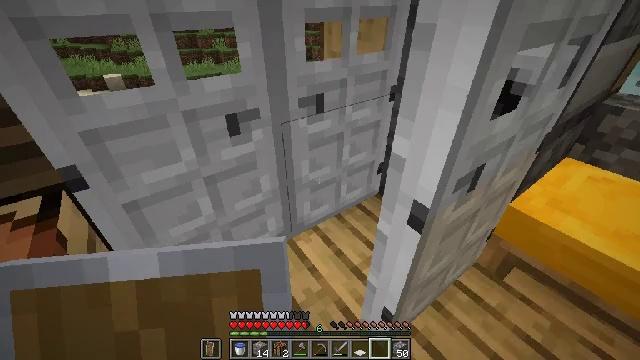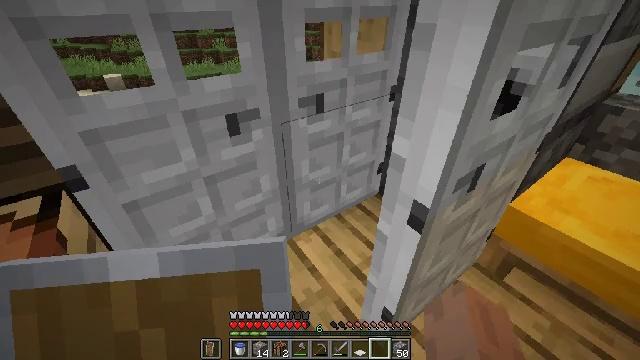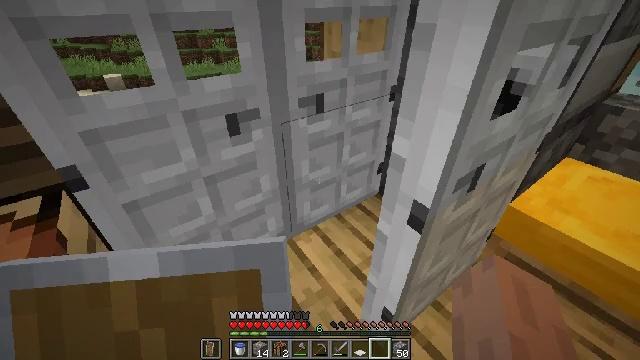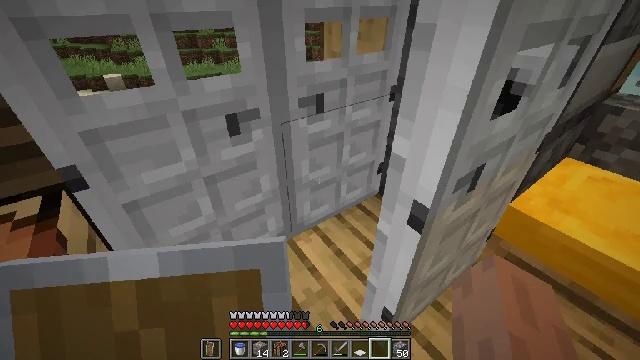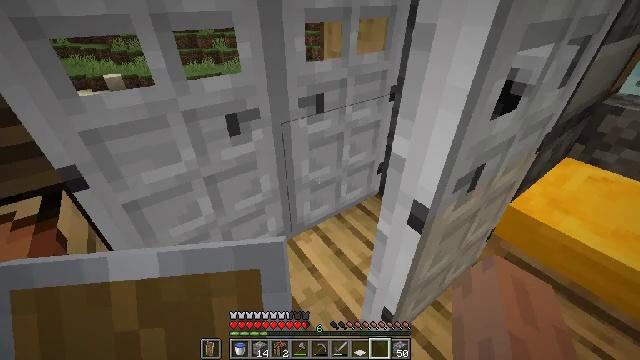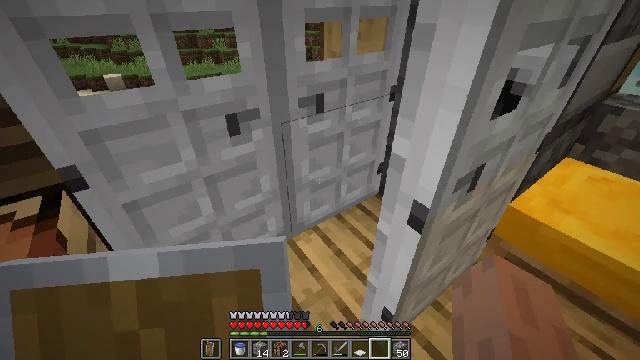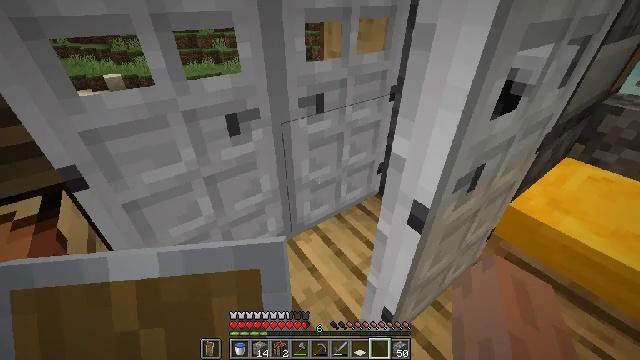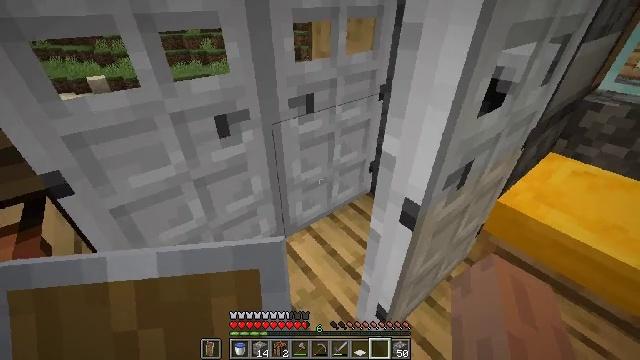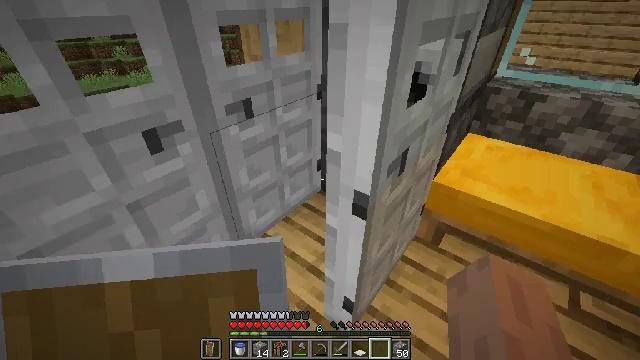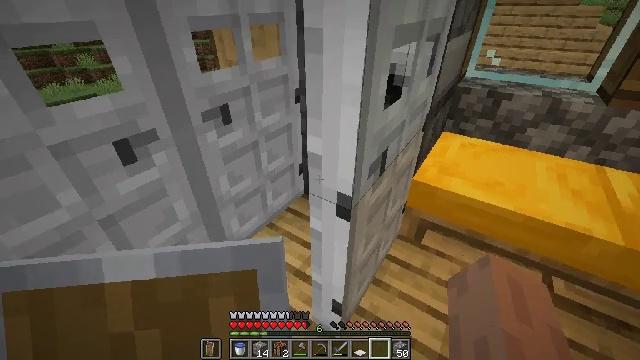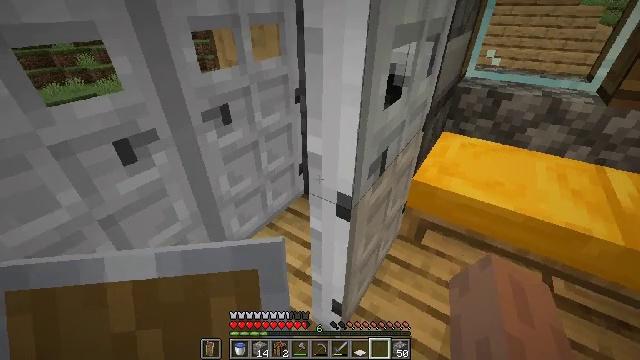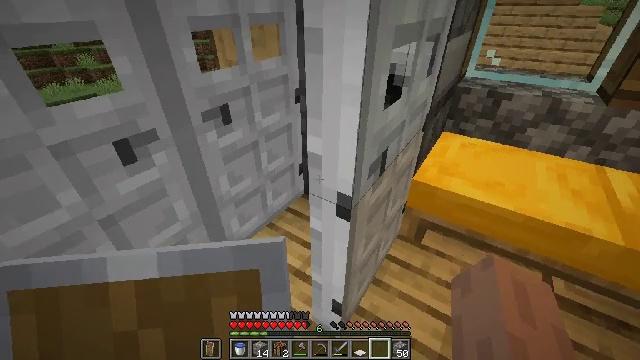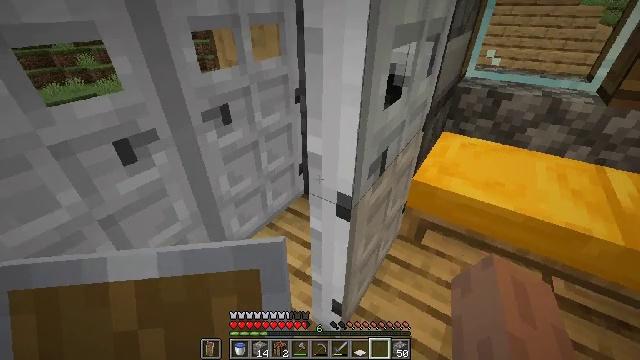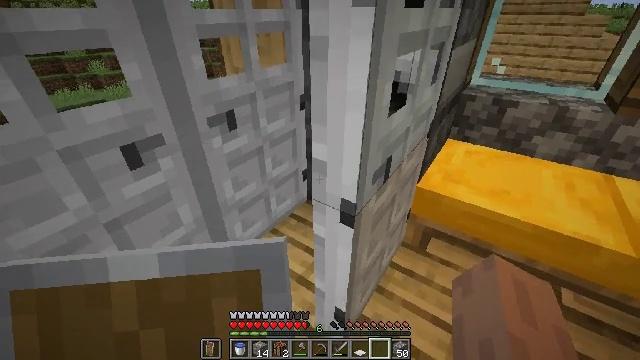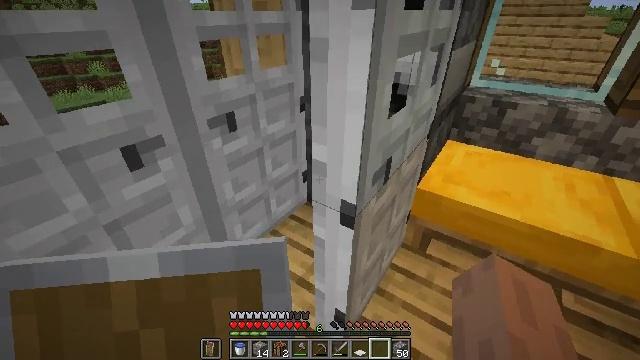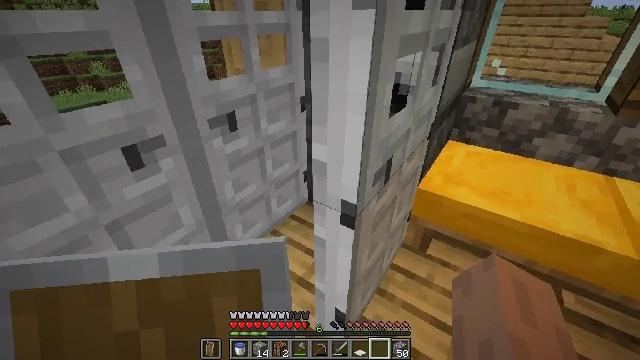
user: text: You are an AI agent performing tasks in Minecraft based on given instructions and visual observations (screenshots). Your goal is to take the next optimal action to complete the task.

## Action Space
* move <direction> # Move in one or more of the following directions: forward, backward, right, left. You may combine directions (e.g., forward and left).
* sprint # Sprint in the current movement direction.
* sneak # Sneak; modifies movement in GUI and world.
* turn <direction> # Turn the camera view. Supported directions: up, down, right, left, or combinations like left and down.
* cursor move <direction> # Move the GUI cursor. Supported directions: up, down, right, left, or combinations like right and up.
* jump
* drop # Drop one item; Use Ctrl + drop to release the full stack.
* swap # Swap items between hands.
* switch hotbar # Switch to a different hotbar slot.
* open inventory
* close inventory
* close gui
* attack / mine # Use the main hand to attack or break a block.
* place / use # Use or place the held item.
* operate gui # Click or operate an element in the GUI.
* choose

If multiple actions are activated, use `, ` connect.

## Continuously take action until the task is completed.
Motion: motion action
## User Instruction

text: Gather the iron door by mining it.
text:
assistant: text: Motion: no_op
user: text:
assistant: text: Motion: no_op
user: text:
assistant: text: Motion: no_op
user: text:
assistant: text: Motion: no_op
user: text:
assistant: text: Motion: no_op
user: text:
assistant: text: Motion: no_op
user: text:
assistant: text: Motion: turn right
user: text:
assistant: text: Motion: turn right
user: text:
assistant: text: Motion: turn right
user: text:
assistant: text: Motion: no_op
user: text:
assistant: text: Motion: no_op
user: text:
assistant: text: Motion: no_op
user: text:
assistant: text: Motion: turn left and up
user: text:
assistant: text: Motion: no_op
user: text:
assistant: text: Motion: no_op
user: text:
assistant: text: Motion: turn up
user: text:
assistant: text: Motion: turn up
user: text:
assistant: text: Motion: no_op
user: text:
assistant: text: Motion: no_op
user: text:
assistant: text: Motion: no_op
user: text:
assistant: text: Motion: no_op
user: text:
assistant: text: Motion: no_op
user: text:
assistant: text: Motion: no_op
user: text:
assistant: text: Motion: no_op
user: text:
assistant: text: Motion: no_op
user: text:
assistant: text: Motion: no_op
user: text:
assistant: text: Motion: no_op
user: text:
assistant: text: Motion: no_op
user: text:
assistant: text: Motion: no_op
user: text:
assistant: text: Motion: no_op